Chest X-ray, PA view. Patient: 45 years old, sex F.
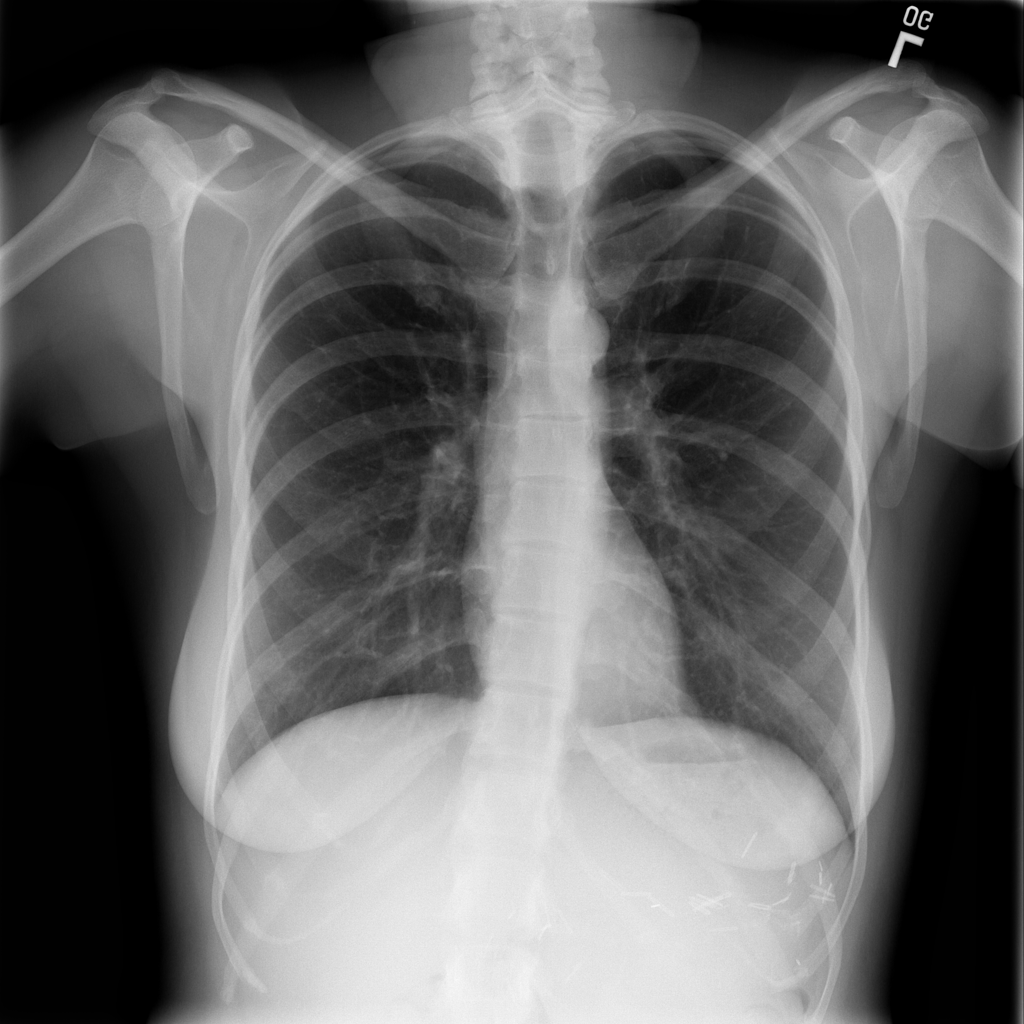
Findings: No Finding